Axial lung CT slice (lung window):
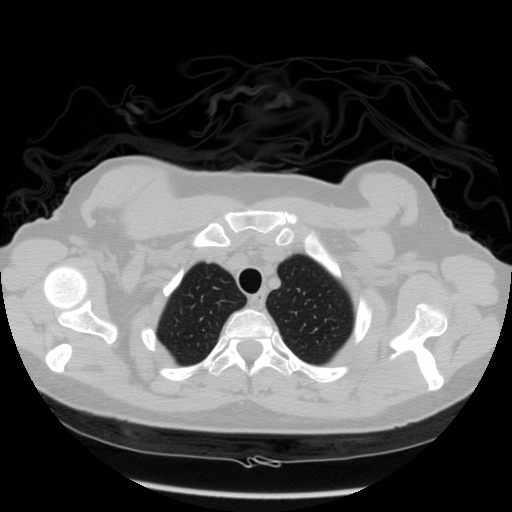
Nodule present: no